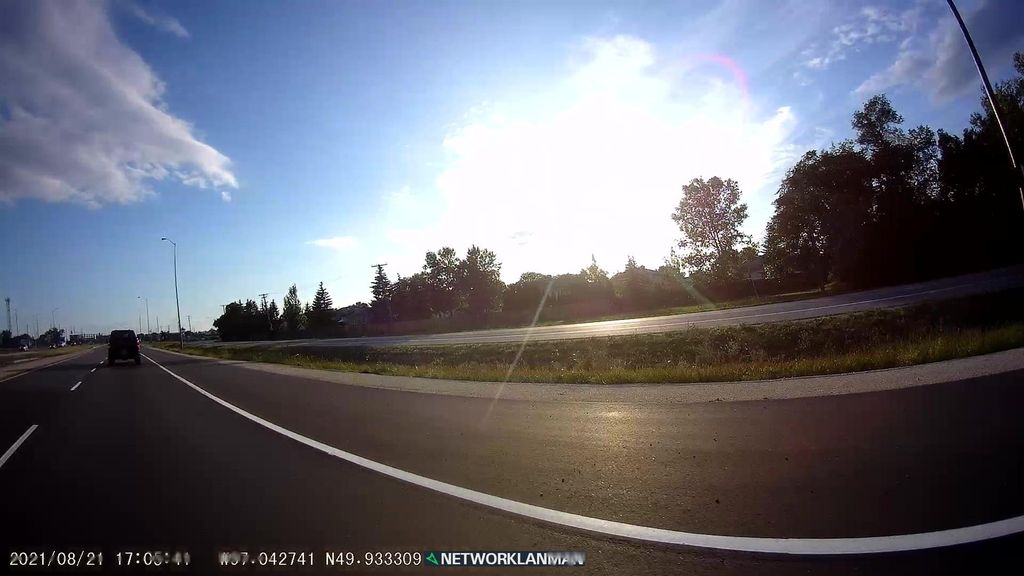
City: winnipeg